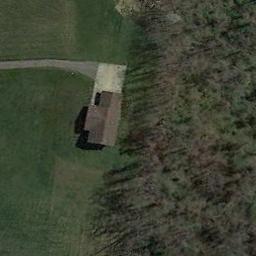
Label: residential